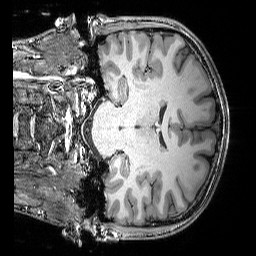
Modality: T1w
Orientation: coronal
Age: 20
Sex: male
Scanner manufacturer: siemens
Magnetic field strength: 3 T
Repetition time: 2.25 s
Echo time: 0.00418 s